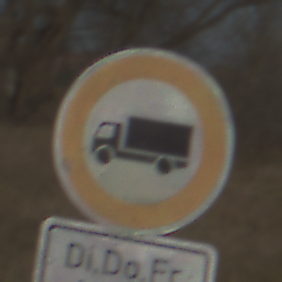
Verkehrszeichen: VerbotFuerKraftfahrzeugeUeberDreiKommaFuenfTonnen
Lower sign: ZeitangabenMitBeschraenkungAufWochentage3
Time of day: MorningAfternoon
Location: Outdoor (Nature)
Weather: PartlyCloudy
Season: NotSpecified
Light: Natural